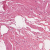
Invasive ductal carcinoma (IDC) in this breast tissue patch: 1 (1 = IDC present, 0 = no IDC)